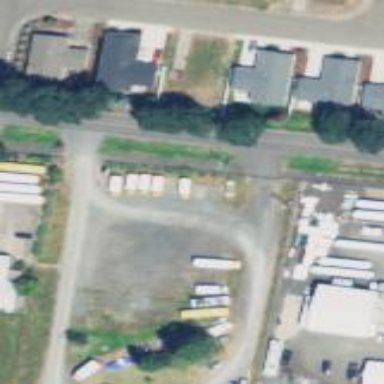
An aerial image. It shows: Parking area.